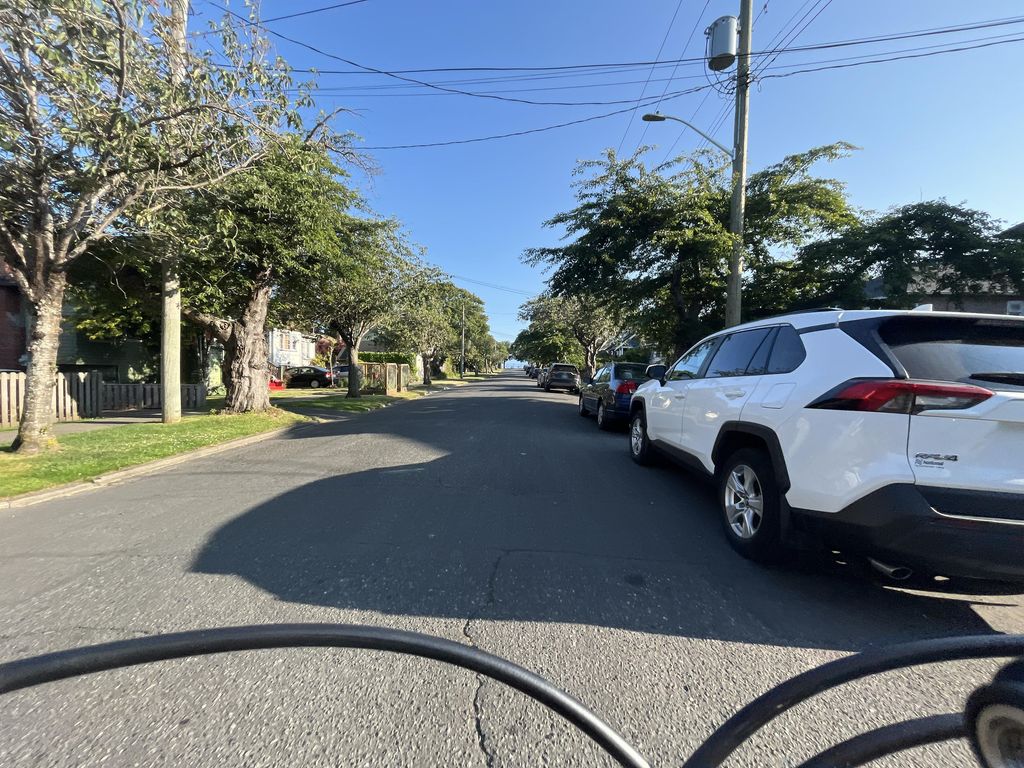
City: victoria